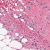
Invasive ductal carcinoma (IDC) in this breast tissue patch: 0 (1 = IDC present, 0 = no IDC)